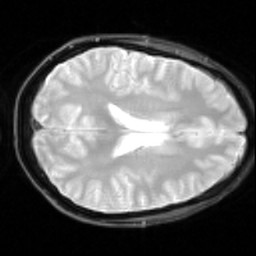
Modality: inplaneT2
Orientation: axial
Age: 22
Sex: male